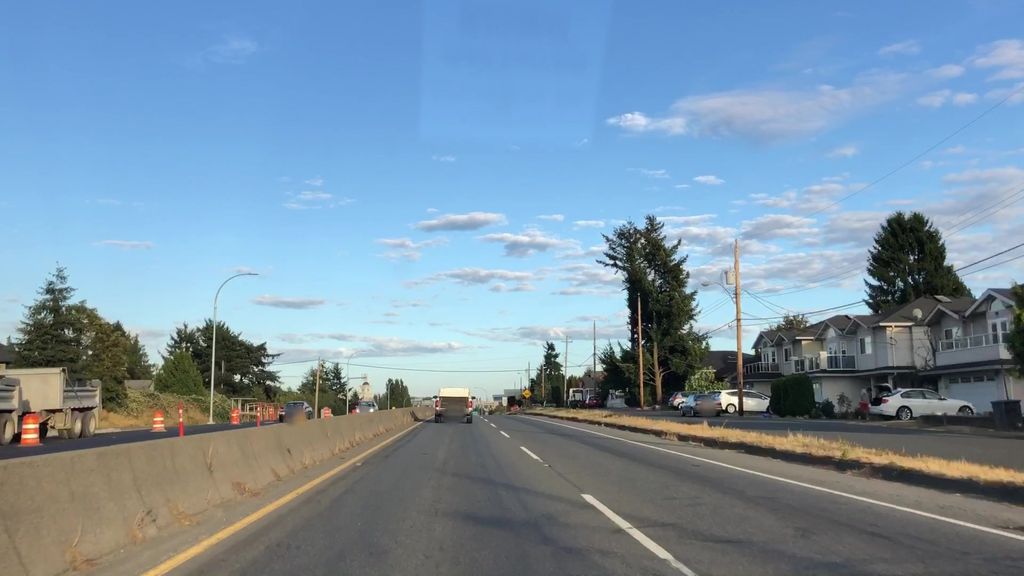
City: victoria